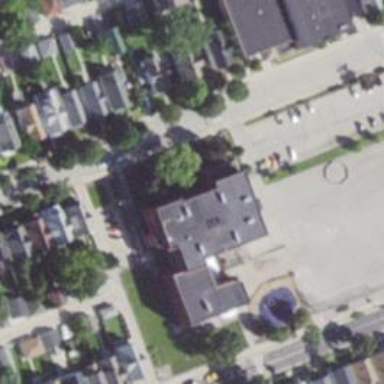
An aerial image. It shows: School building.